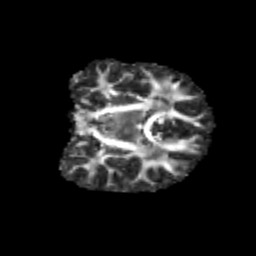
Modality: FA
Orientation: coronal
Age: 13
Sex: male
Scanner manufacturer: siemens
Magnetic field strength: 3 T
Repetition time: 3.8 s
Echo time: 0.07 s